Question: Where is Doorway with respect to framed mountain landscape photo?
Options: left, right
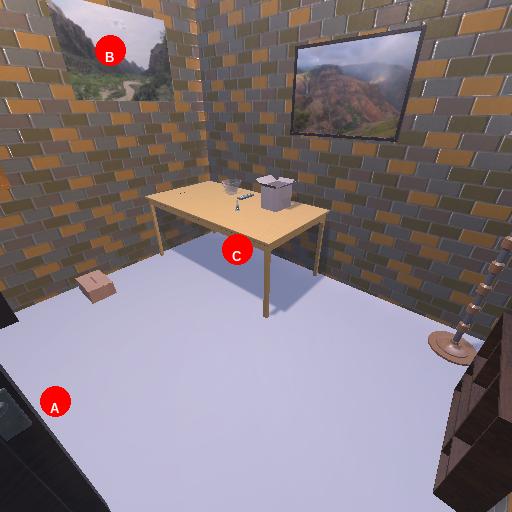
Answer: left